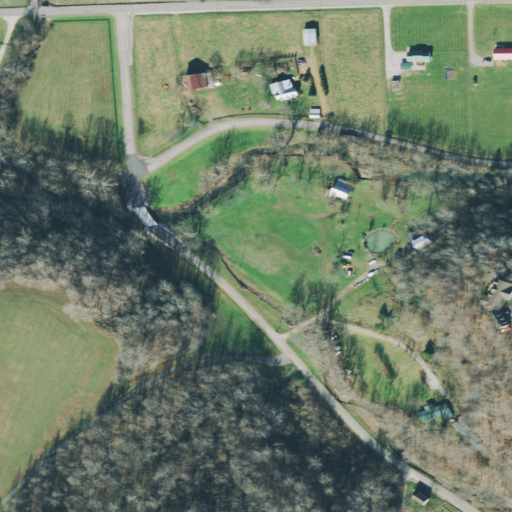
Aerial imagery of valley in Tennessee named Cave Spring Hollow containing pasture, deciduous forest, open development, mixed forest, low intensity development, grassland, and medium intensity development